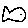
Label: fish